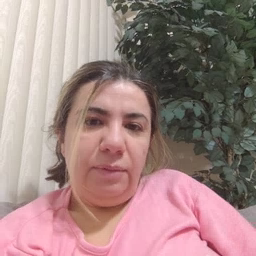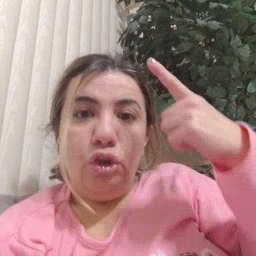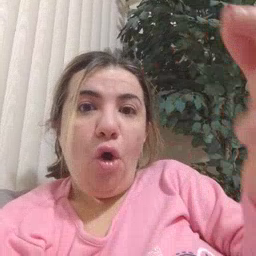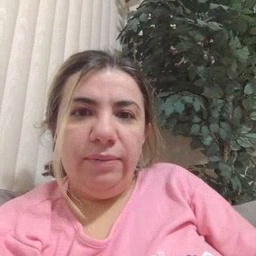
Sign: go